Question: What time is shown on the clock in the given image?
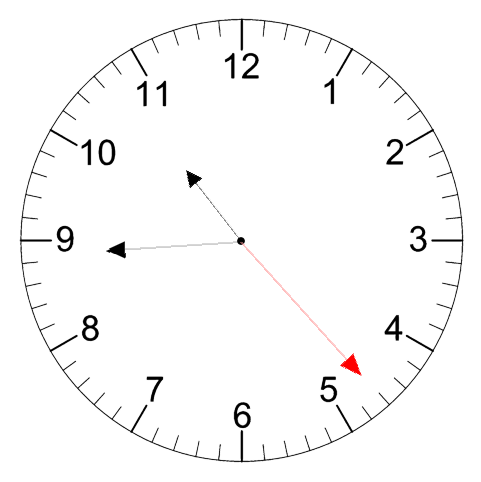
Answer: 10:44:23